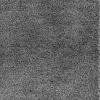
Atmospheric dust classification: dusty